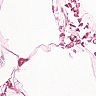
Metastatic tissue present: no